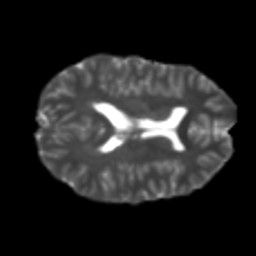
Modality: T2w
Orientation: axial
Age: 20
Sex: female
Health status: healthy
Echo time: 0.074 s